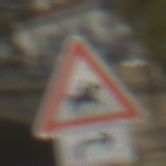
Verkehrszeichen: ReiterLinks
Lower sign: RichtungsangabeDurchPfeile5
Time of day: MorningAfternoon
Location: Outdoor (Suburban)
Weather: PartlyCloudy
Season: NotSpecified
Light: Natural